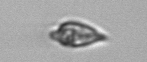
Label: Oxytoxum